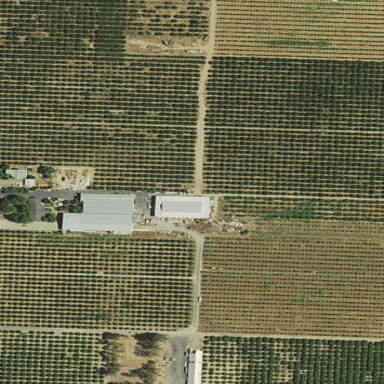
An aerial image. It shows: Orchard.